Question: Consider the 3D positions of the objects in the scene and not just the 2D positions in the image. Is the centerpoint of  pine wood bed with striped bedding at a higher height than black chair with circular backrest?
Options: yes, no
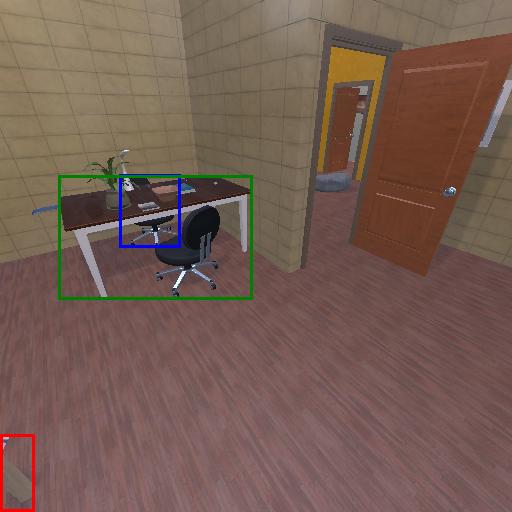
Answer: yes